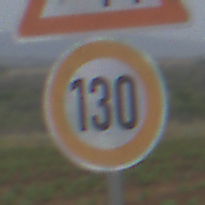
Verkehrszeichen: Geschwindigkeit130
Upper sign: Stau
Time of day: Midday
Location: Outdoor (Nature)
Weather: PartlyCloudy
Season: NotSpecified
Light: Natural